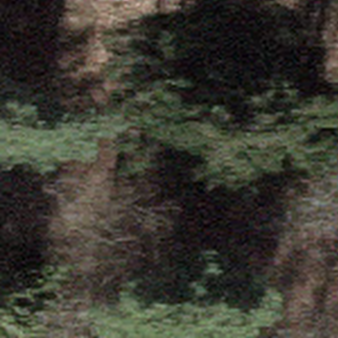
Label: other